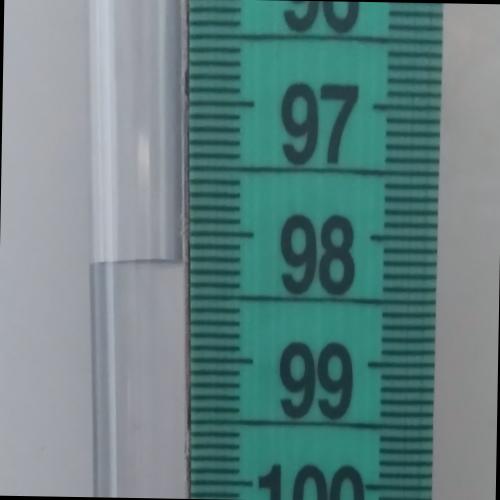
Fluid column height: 98.2 cm